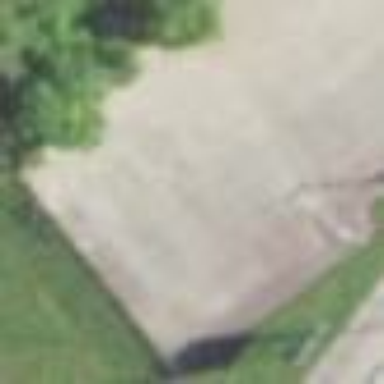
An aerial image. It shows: Tennis court on the leisure land pitch.